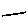
Label: line